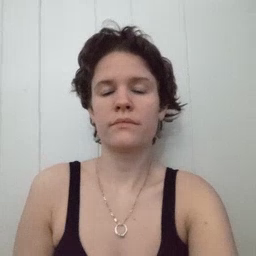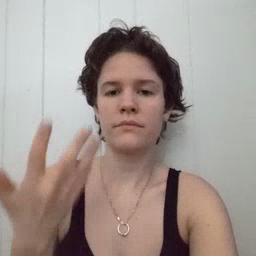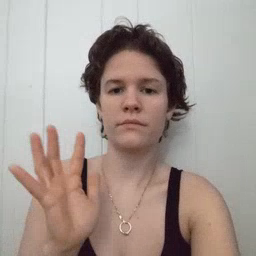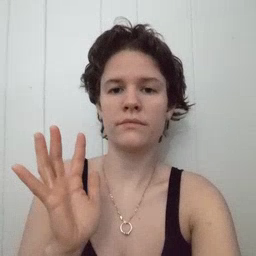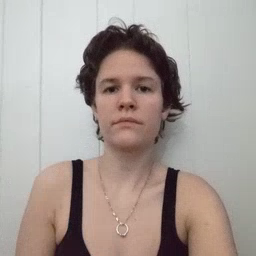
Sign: finish